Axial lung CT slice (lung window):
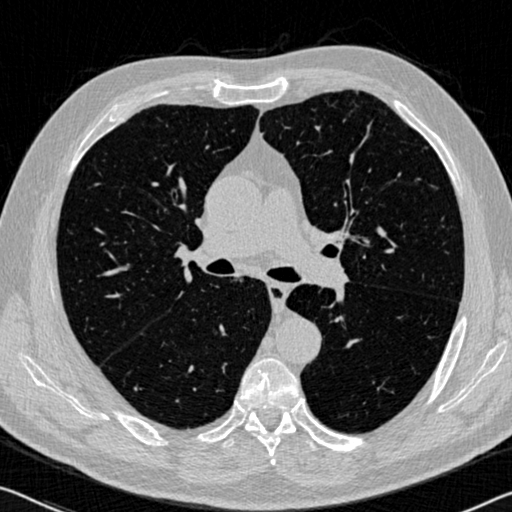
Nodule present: no